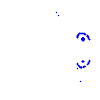
Particle: proton